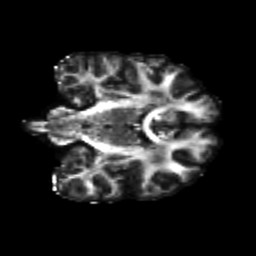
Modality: FA
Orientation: coronal
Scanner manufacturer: siemens
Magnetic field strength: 3 T
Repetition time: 4.16 s
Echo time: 0.0806 s